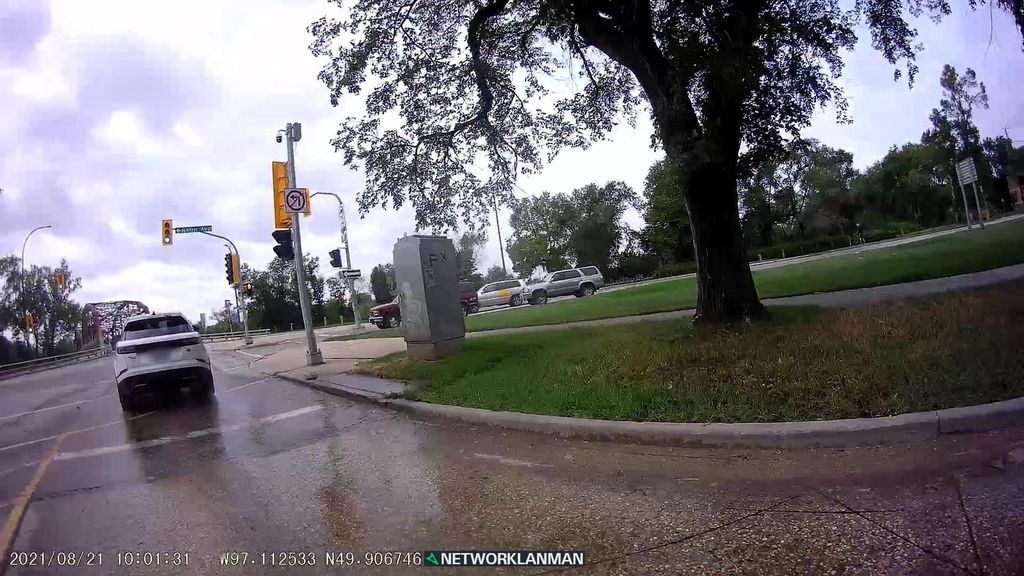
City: winnipeg